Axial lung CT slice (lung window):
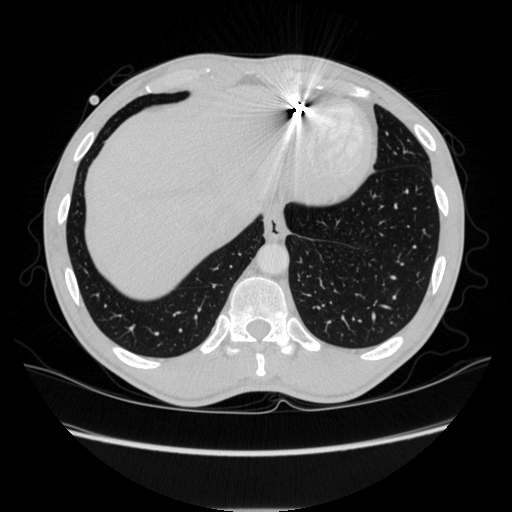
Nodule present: no